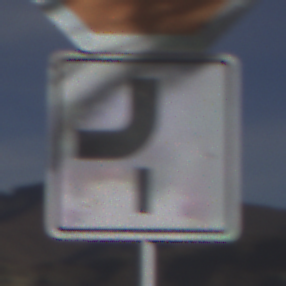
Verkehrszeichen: VerlaufVorfahrtsstrasse7
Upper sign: Stop
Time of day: MorningAfternoon
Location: Outdoor (Nature)
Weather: PartlyCloudy
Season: NotSpecified
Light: Natural